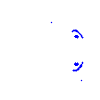
Particle: electron